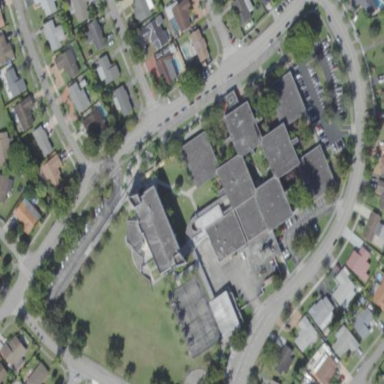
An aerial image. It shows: School.